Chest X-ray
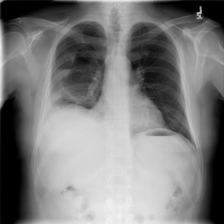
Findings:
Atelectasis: negative
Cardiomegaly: negative
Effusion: positive
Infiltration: negative
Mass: positive
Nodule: negative
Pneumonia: negative
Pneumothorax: negative
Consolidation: negative
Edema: negative
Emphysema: negative
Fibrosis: negative
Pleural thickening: positive
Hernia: negative